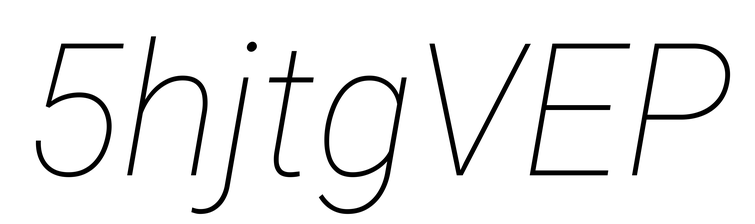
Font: Roboto-Italic_Thin_Italic